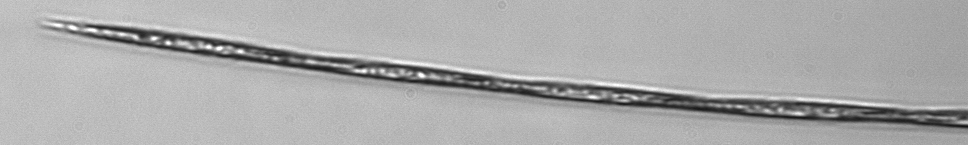
Label: Pseudo-nitzschia